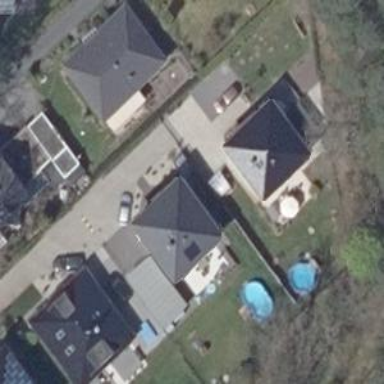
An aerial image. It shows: Detached building with pyramidal roof shape.